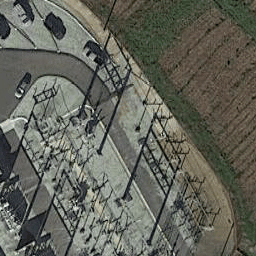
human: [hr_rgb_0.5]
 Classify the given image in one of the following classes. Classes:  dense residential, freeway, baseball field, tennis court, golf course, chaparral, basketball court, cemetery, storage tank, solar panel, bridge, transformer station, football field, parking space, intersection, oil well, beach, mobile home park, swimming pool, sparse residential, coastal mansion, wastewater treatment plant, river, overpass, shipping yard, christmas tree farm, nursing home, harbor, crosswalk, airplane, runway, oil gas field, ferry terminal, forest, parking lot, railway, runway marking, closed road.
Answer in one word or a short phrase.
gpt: transformer station